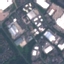
Label: Industrial